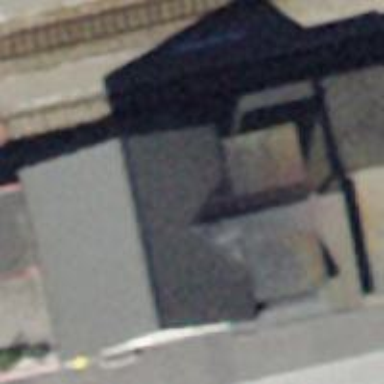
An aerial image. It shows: Railway station.